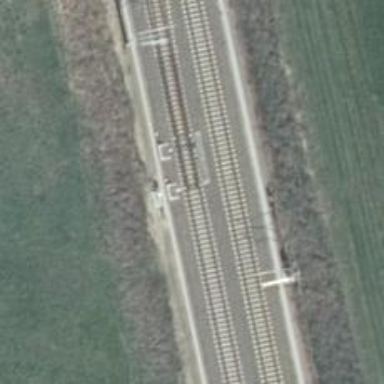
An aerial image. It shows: Railway switch.